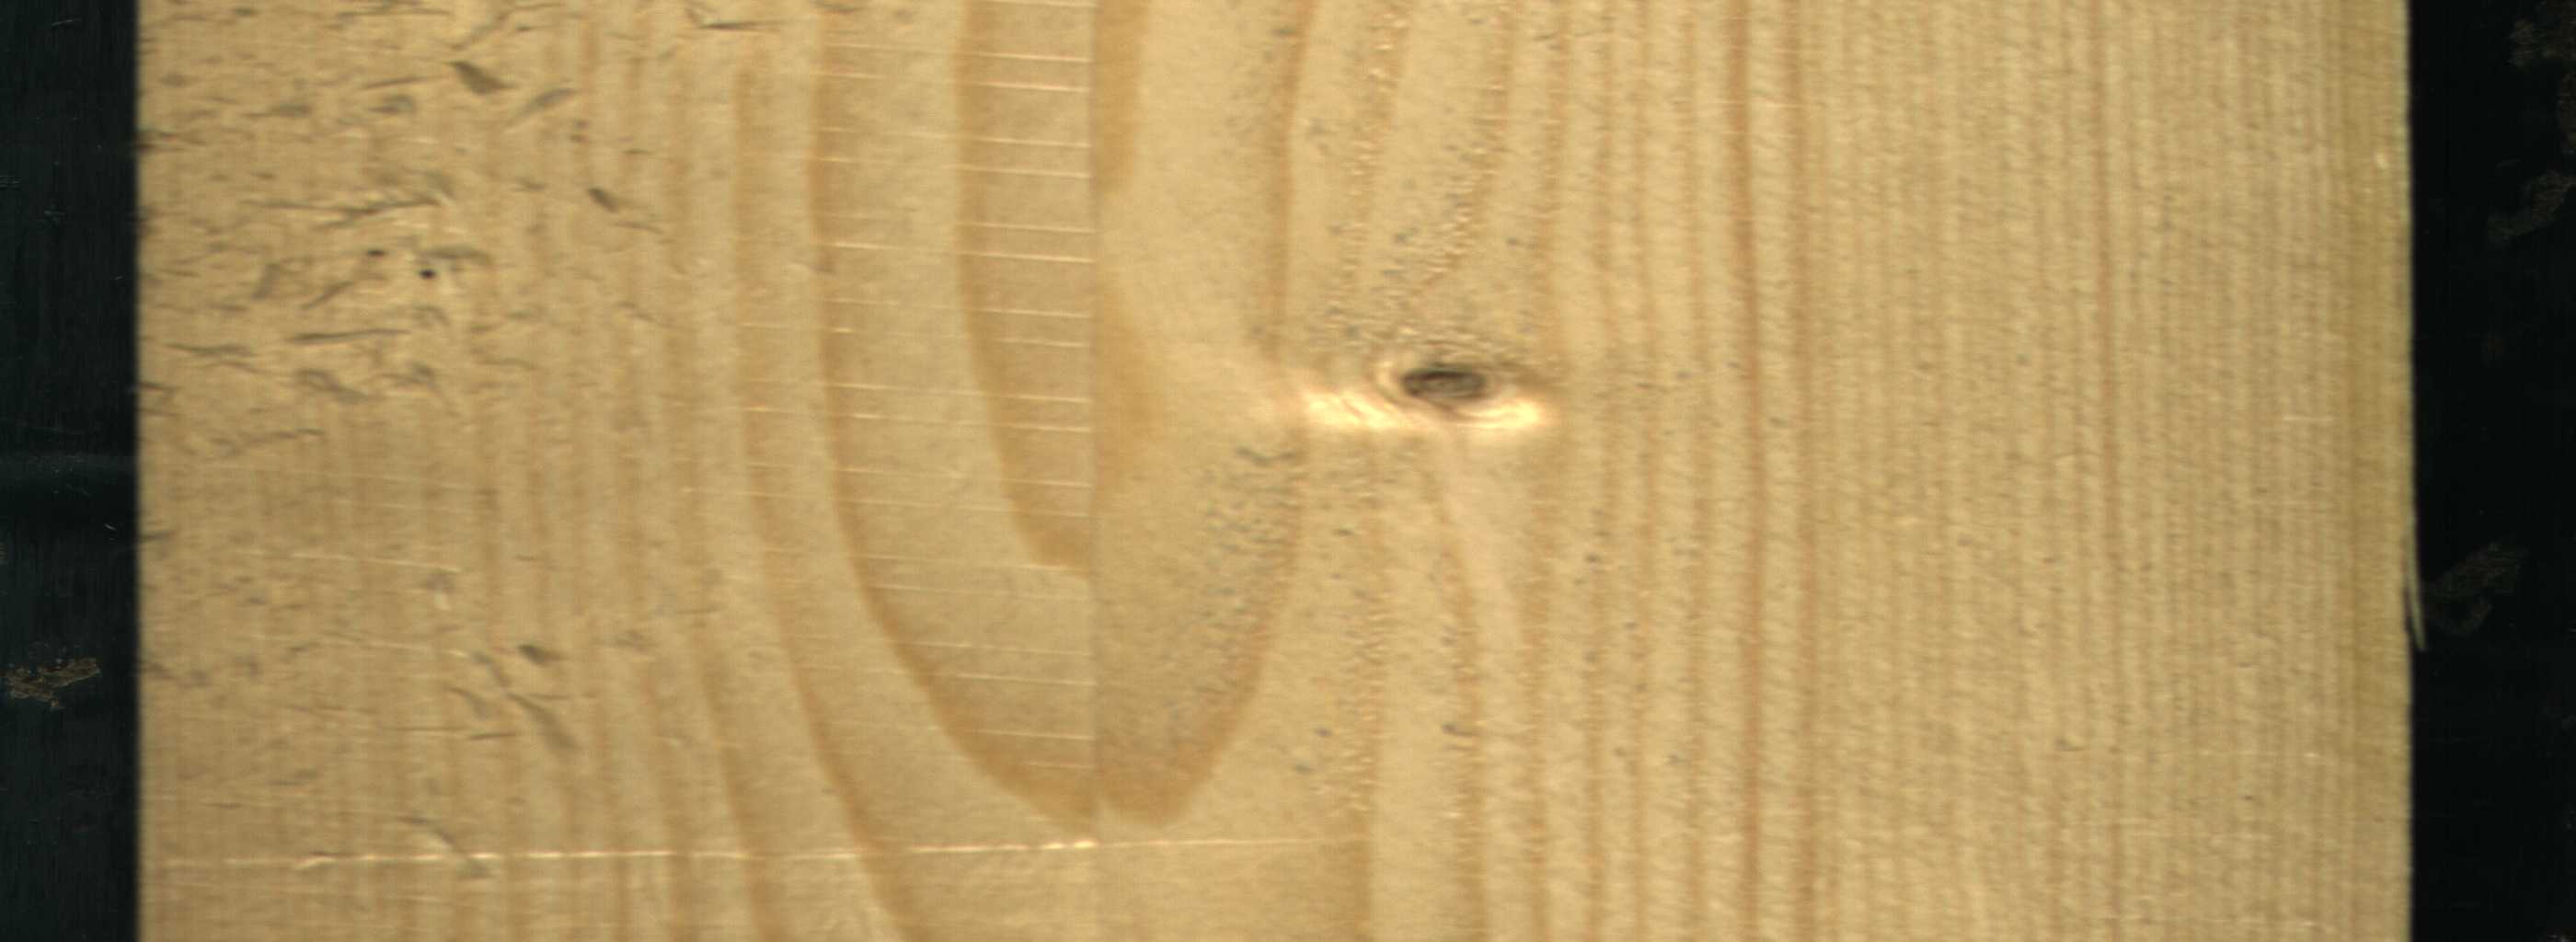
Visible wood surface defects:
Live_Knot